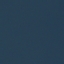
Land use / land cover: SeaLake